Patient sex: M
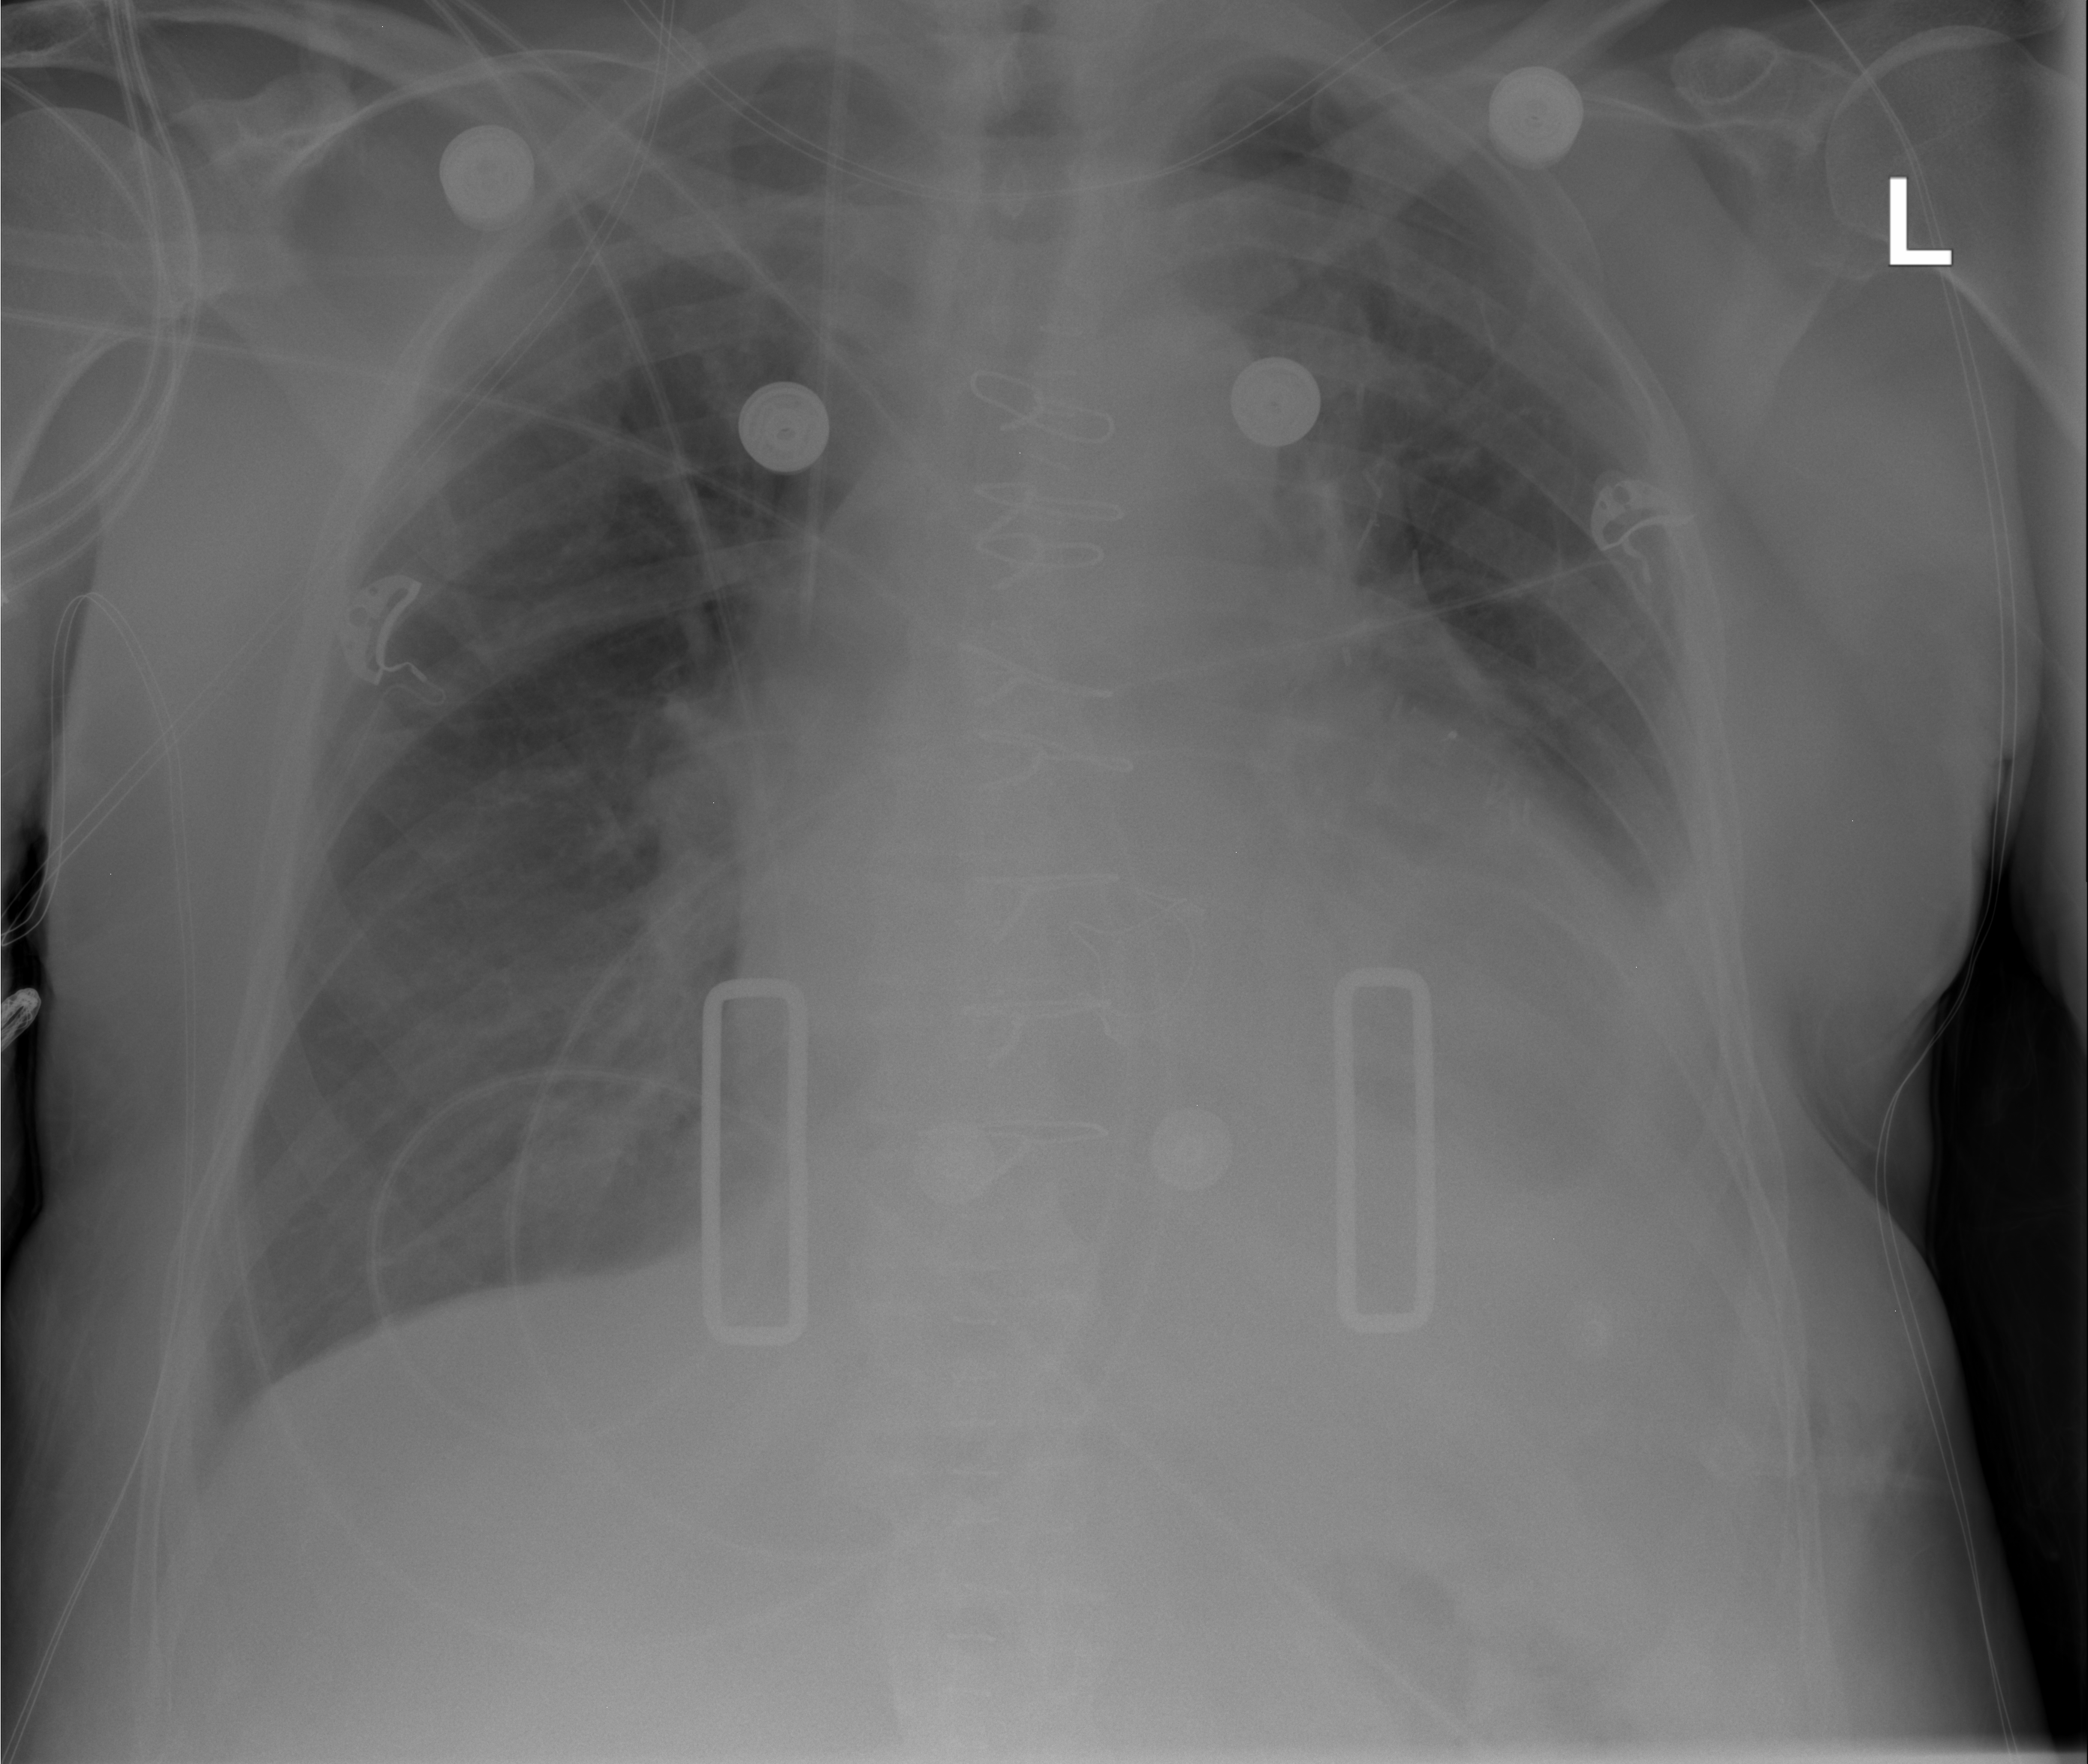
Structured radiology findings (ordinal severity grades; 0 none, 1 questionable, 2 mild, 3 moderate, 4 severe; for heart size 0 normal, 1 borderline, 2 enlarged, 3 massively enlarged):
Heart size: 2
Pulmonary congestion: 0
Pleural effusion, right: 1
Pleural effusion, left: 1
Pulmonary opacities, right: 0
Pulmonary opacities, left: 0
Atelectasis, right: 0
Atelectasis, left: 2